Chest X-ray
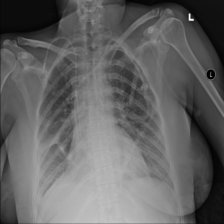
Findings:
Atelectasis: positive
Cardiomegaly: negative
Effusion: negative
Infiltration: negative
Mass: negative
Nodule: negative
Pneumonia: negative
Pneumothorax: negative
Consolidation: negative
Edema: negative
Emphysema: negative
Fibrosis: negative
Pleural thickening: positive
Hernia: negative